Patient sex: M
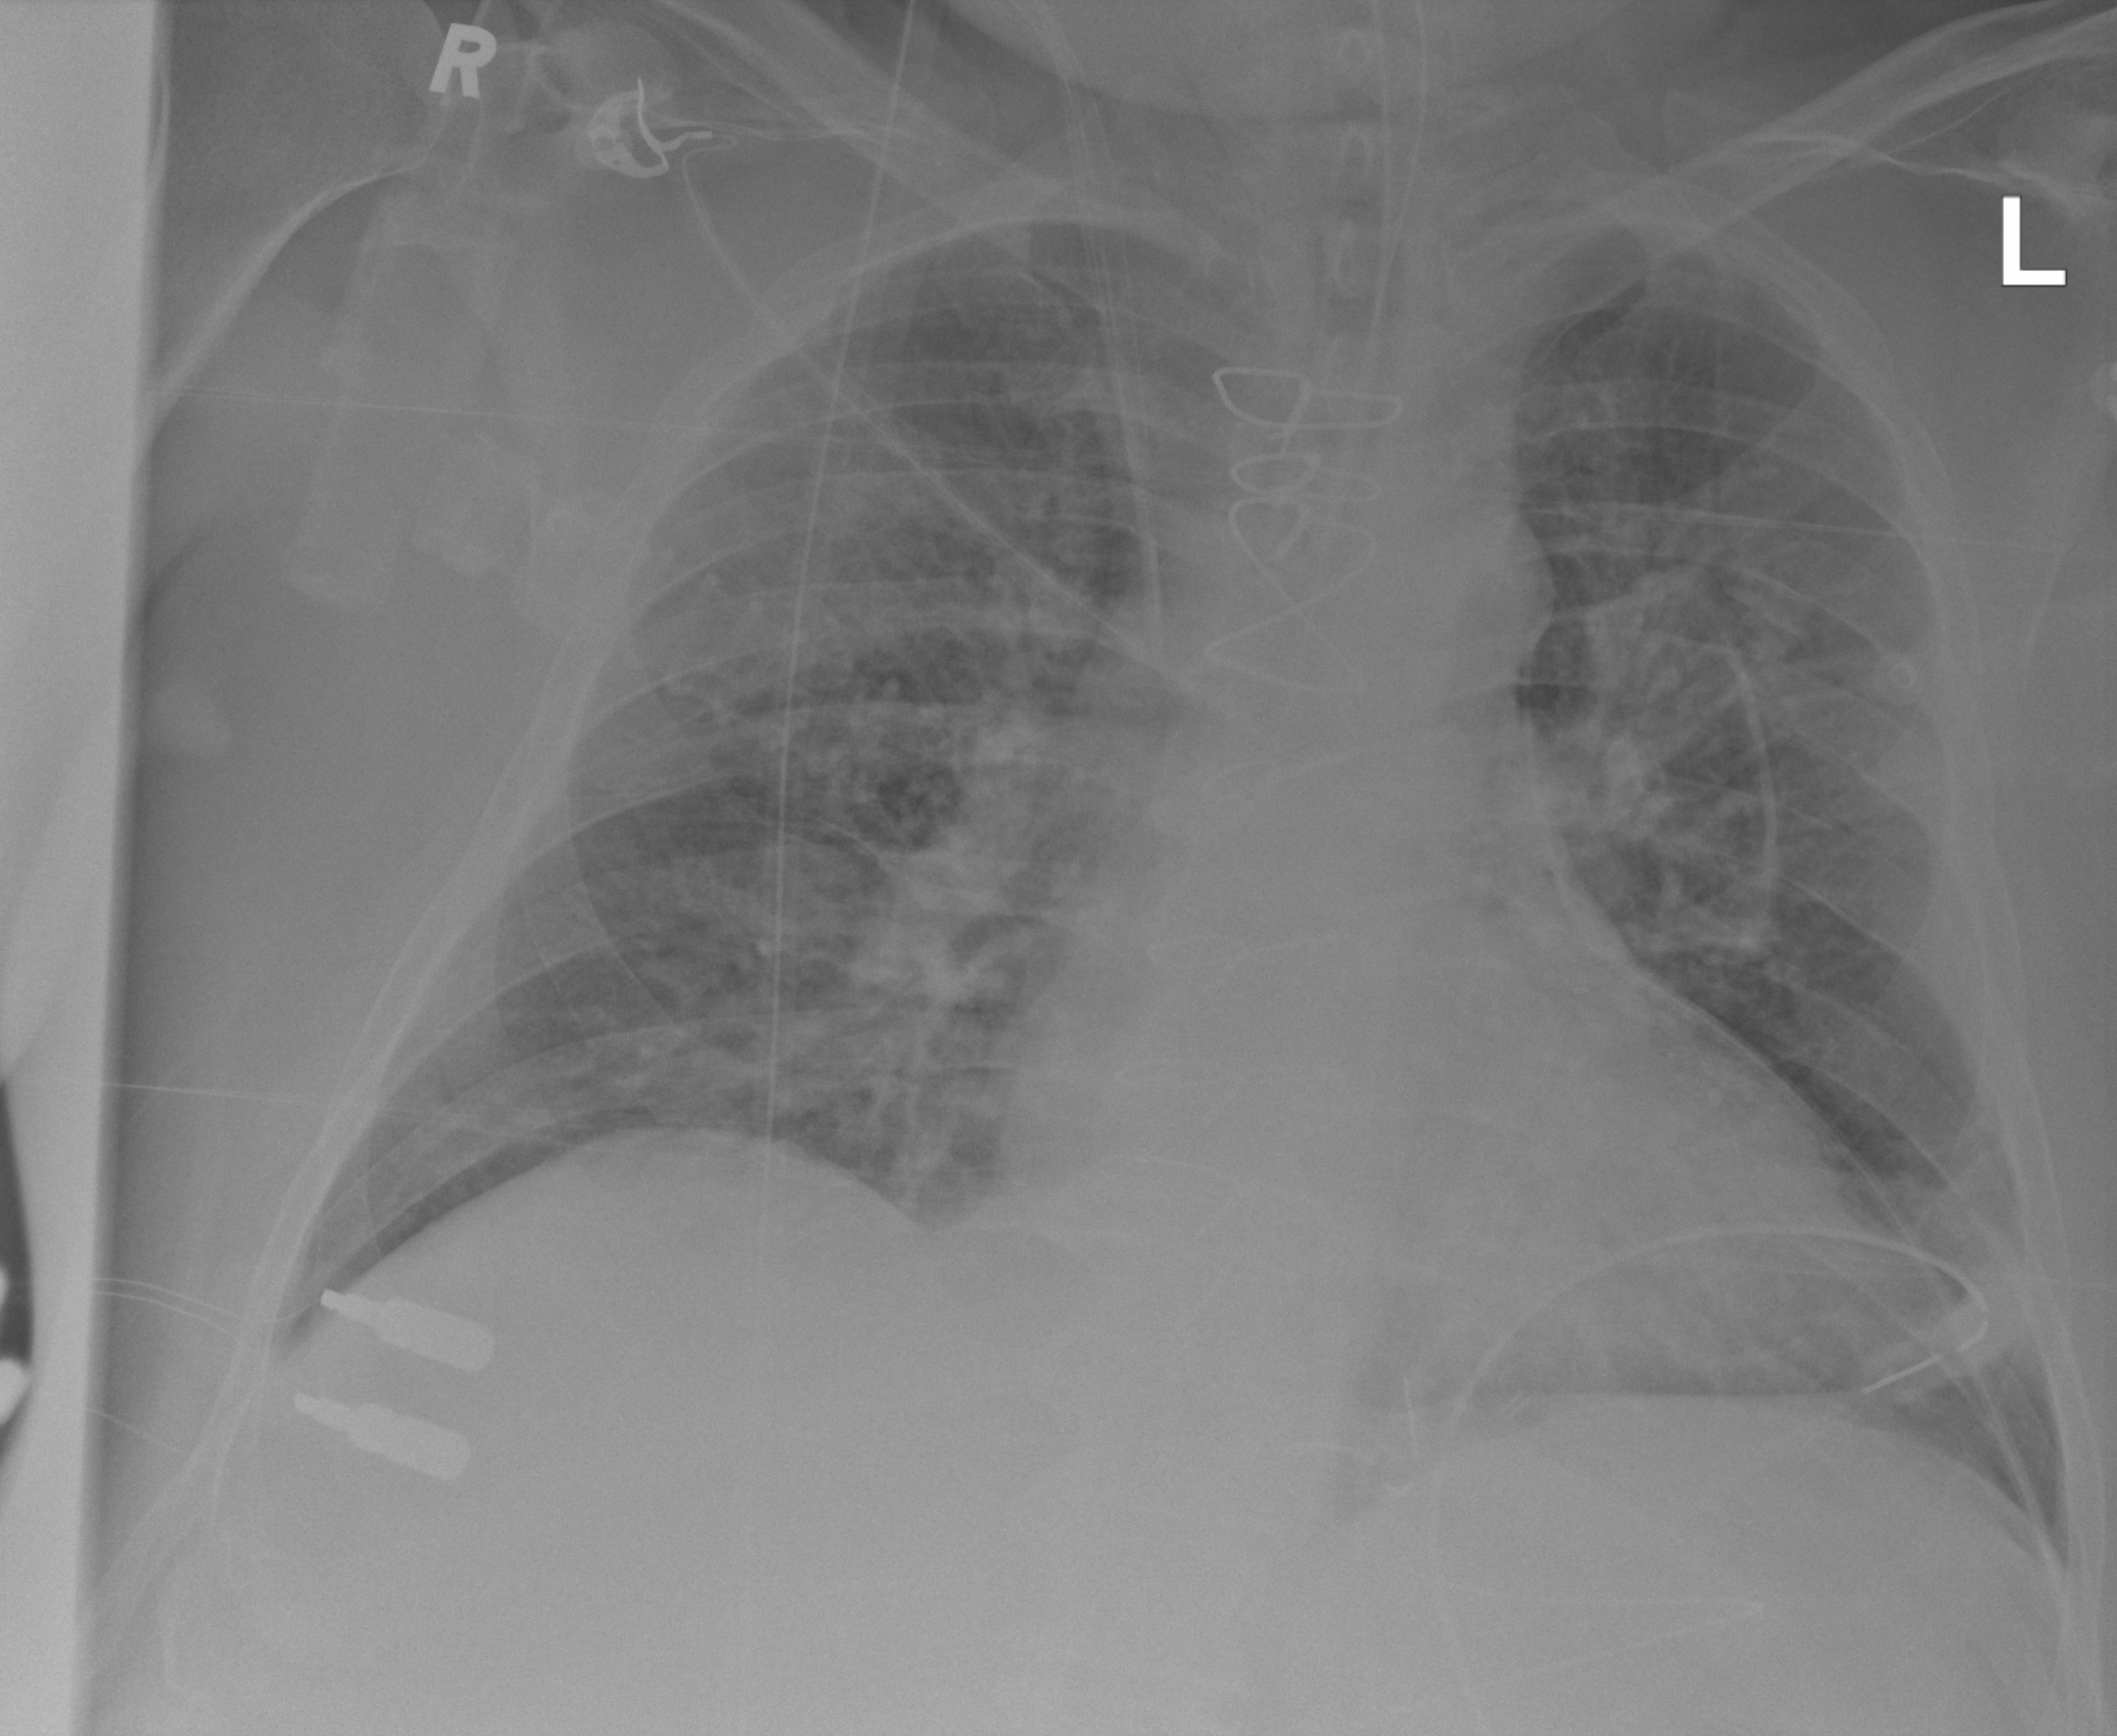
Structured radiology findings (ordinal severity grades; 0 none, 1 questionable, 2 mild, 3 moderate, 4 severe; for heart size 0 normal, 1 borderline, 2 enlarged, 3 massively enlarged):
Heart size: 2
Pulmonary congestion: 2
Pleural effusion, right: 0
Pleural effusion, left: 0
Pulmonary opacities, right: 0
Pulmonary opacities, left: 0
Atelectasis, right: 2
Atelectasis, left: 2